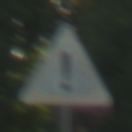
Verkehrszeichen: Gefahrenstelle
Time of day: SunriseSunset
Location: Outdoor (Suburban)
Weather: PartlyCloudy
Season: NotSpecified
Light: Natural